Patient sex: M
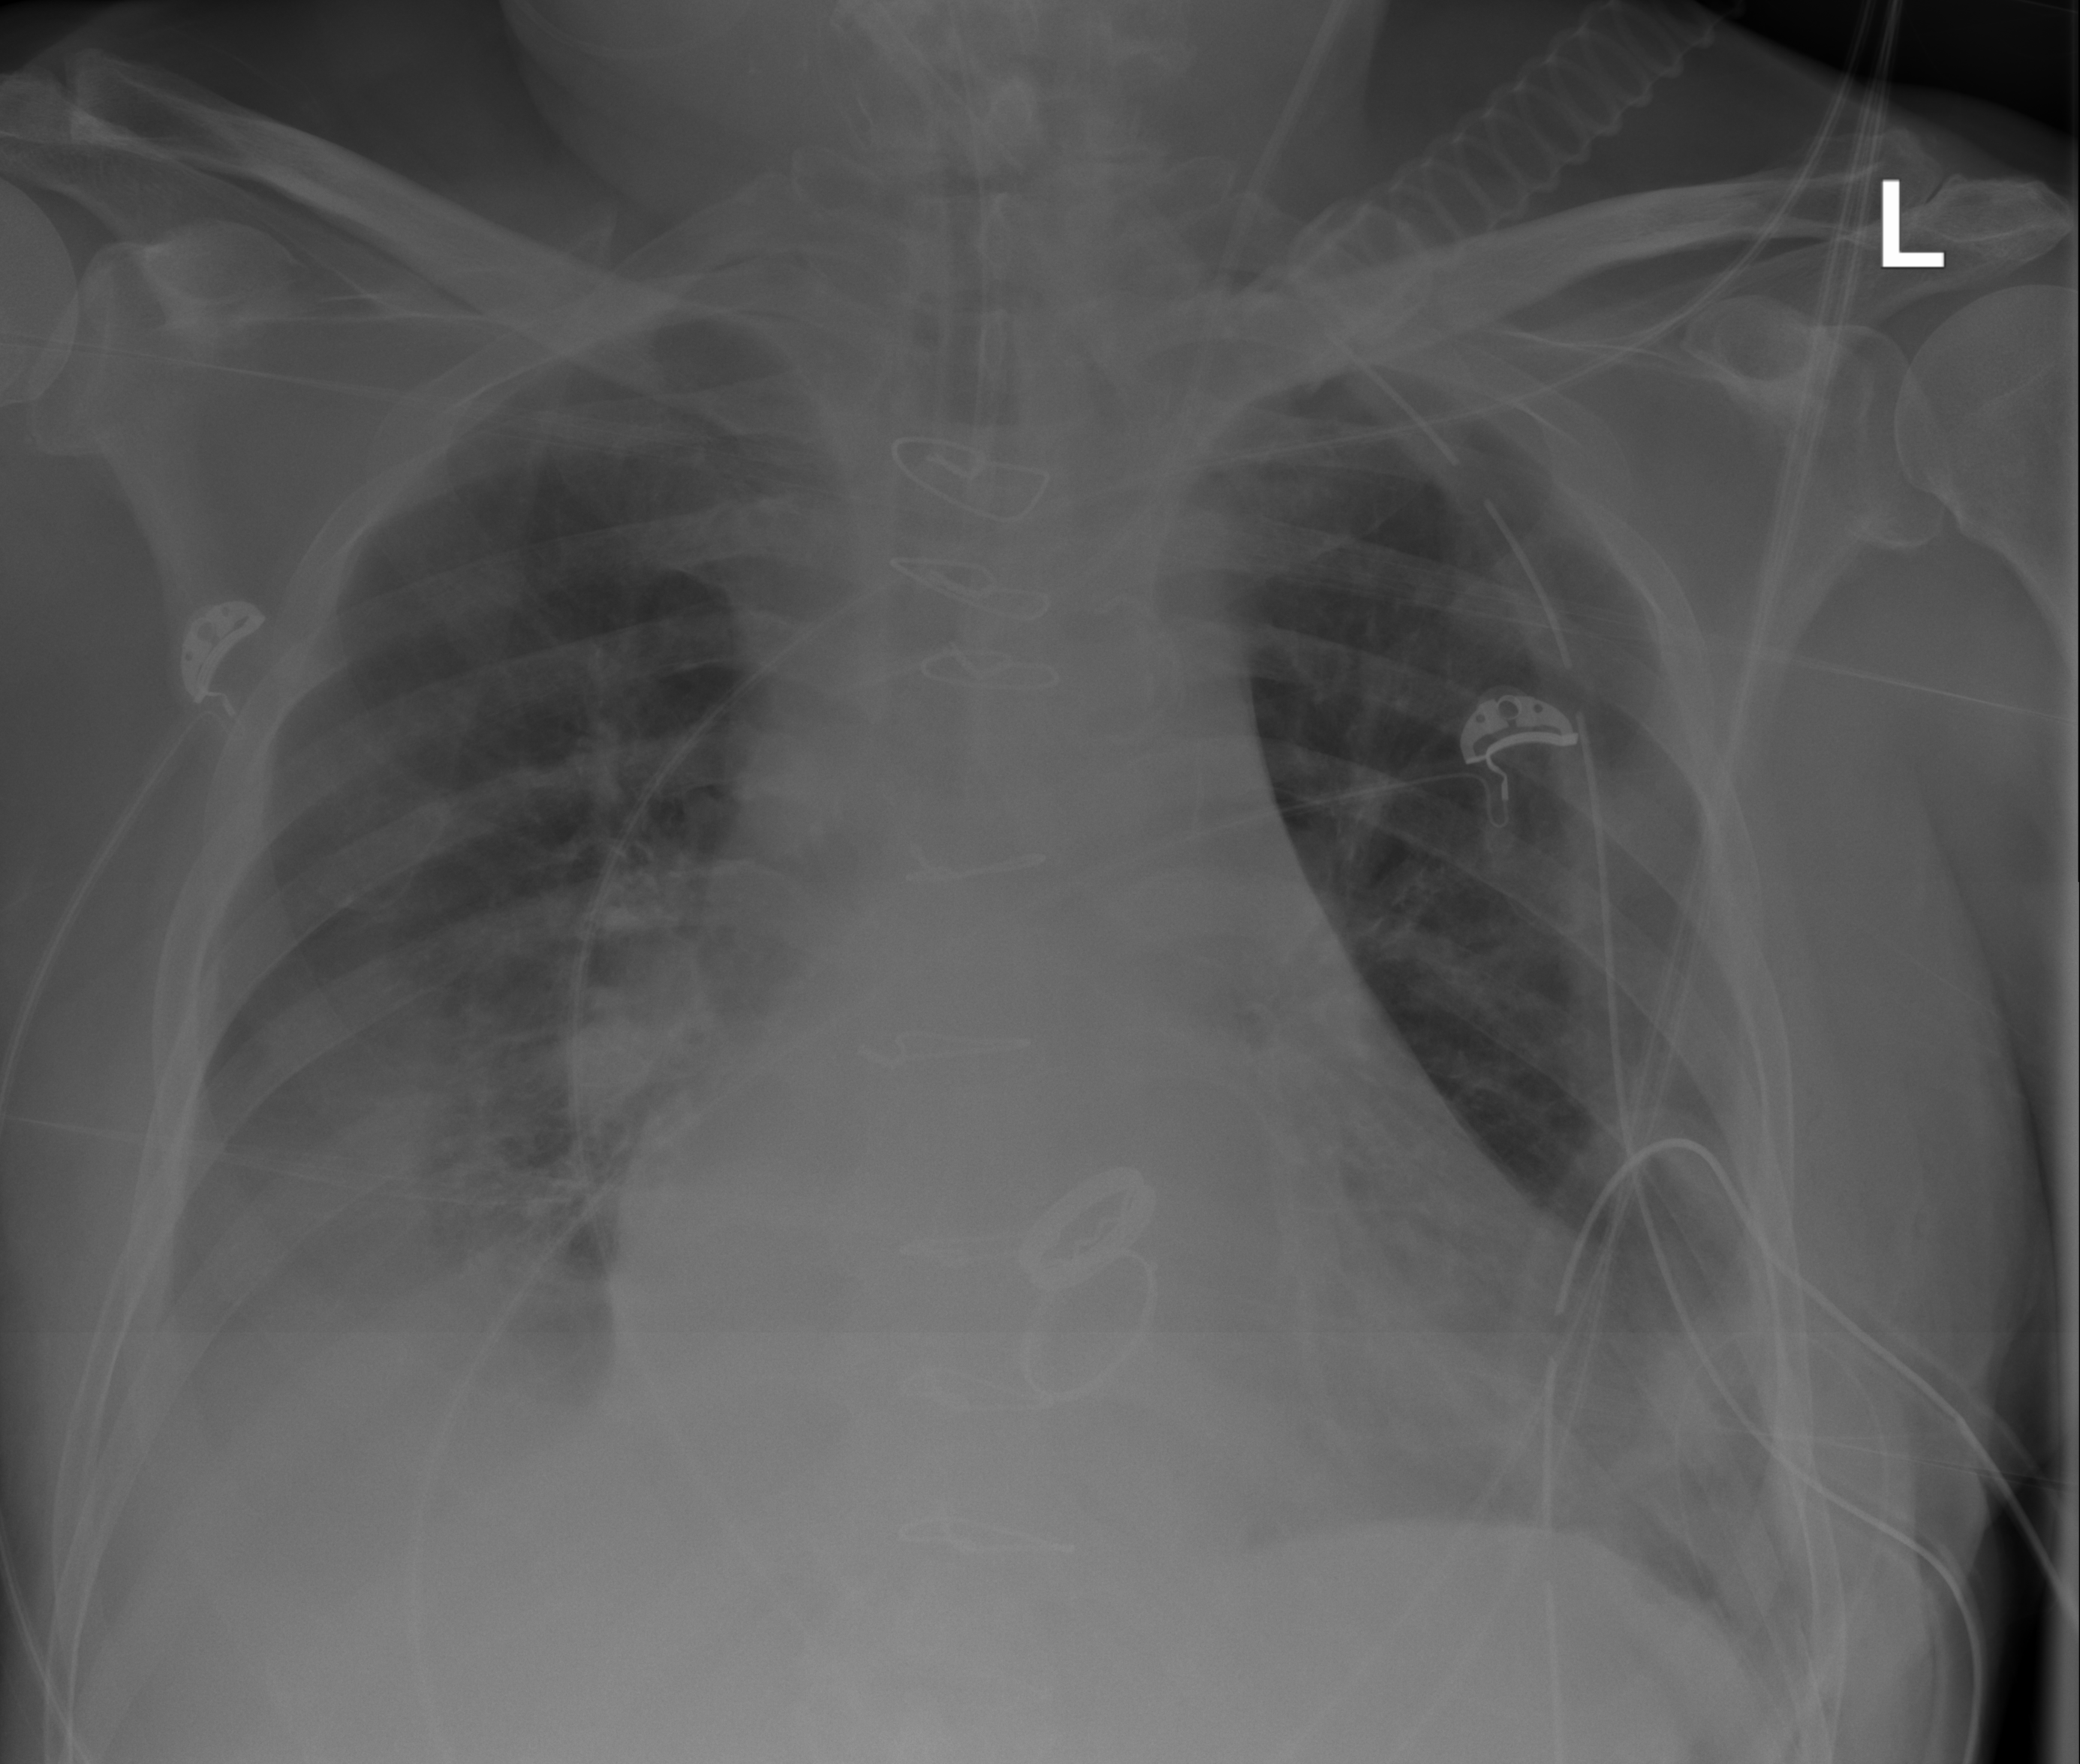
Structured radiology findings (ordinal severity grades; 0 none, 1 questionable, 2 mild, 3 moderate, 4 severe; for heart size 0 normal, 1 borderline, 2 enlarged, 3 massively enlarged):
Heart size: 2
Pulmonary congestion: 0
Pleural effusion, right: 3
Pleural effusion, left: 0
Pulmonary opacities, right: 1
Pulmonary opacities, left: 0
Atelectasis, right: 2
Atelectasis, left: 2